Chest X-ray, PA view. Patient: 10 years old, sex M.
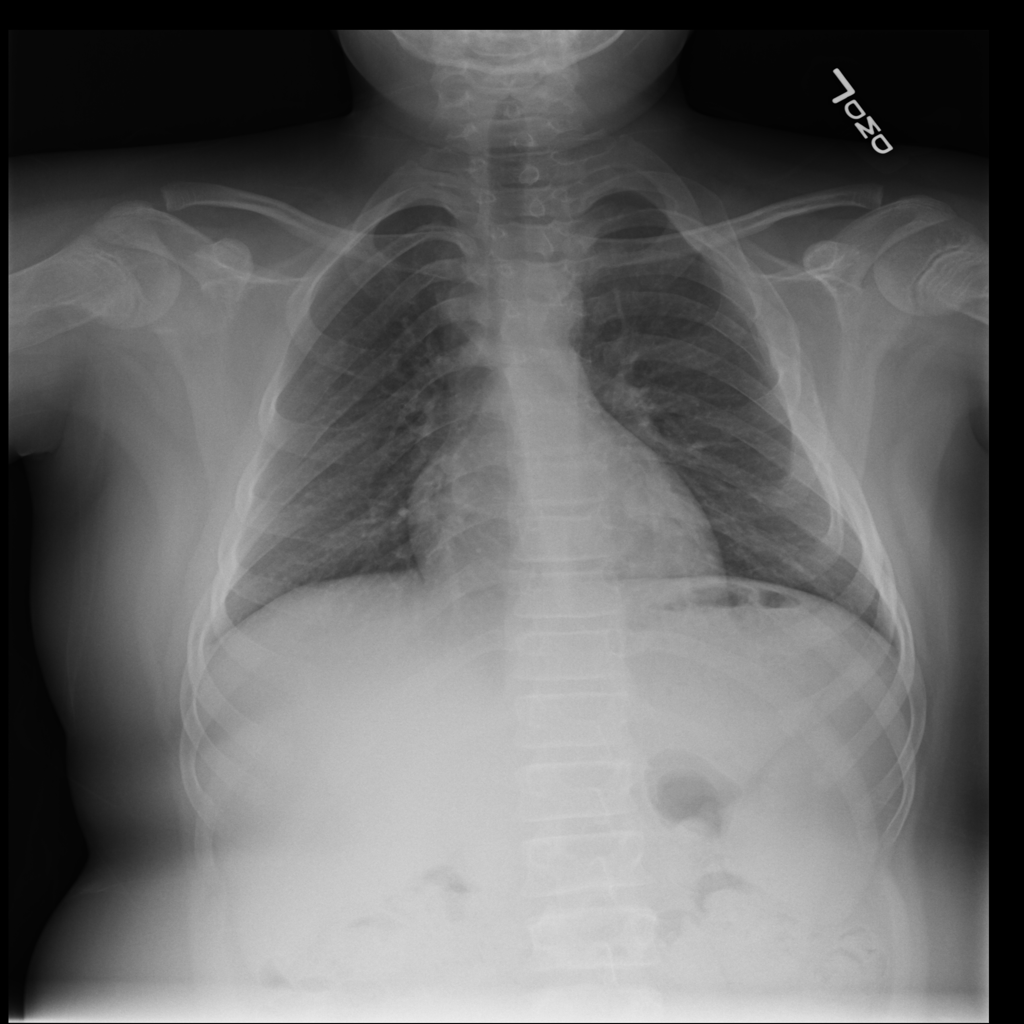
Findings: No Finding